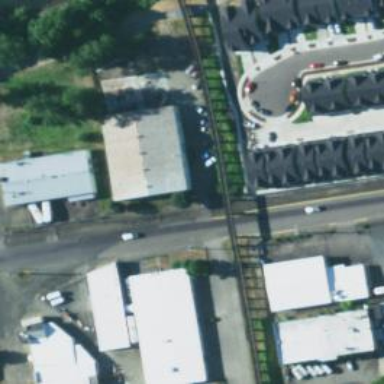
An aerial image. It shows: Trestle bridge over railway tracks.